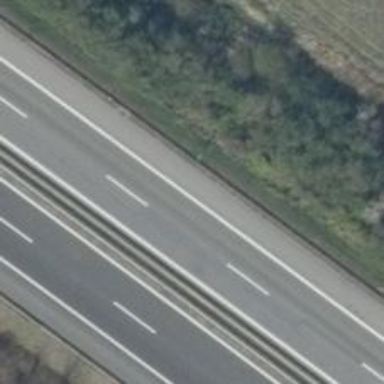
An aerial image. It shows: Motorway with concrete surface.